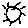
Label: sun